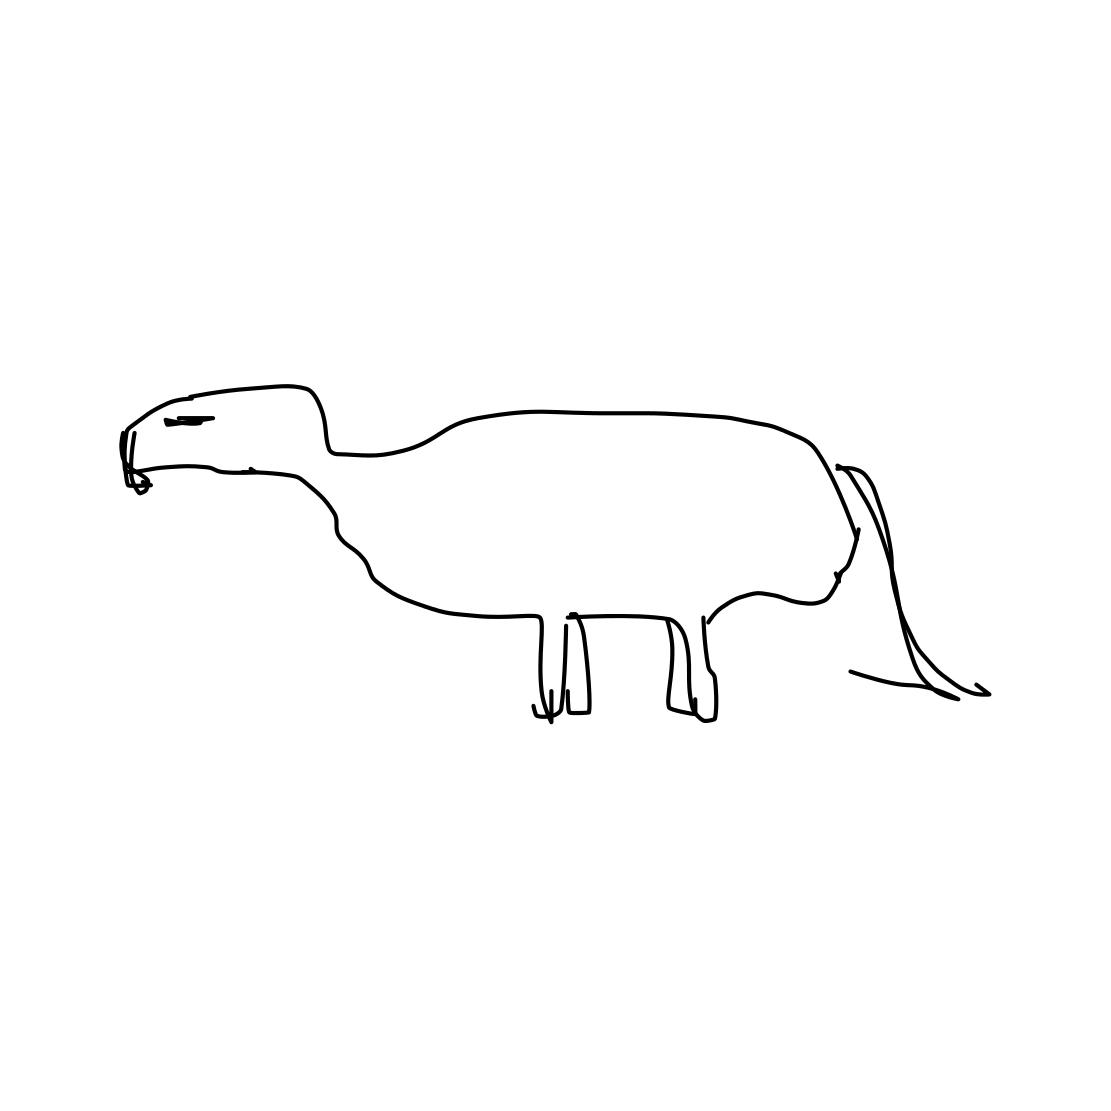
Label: cow